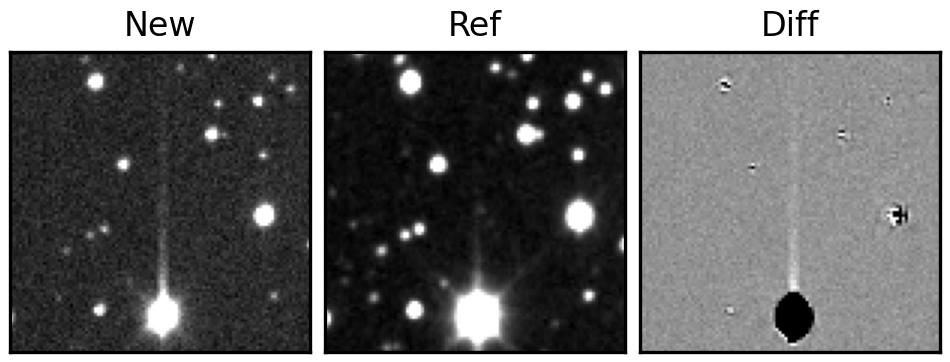
Label: bogus